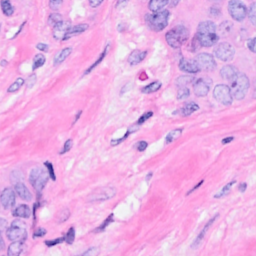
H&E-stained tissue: Breast